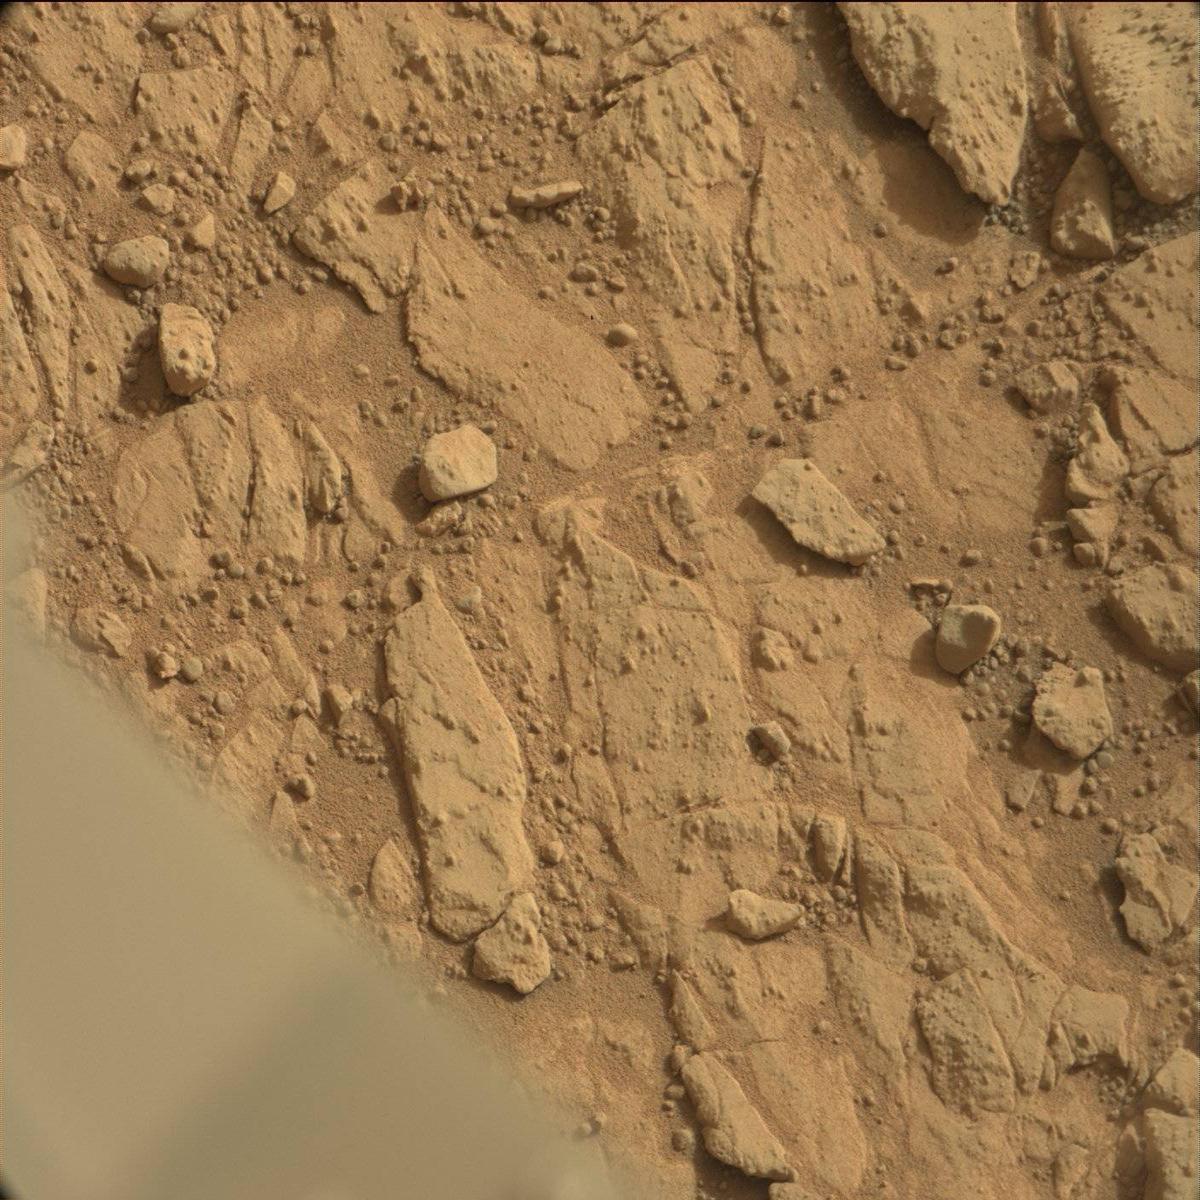
Terrain classes present: Bedrock, Rock, Rover, Sand / Soil